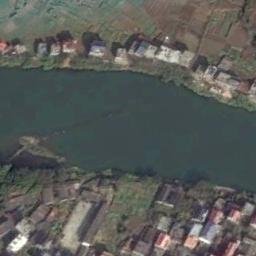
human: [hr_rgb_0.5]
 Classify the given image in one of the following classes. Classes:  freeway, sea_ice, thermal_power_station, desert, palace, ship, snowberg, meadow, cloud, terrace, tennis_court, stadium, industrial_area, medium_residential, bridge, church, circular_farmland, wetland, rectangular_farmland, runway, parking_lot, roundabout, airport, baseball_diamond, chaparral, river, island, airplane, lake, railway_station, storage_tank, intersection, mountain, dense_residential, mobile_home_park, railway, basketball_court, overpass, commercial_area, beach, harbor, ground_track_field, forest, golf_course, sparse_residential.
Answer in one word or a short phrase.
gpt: river